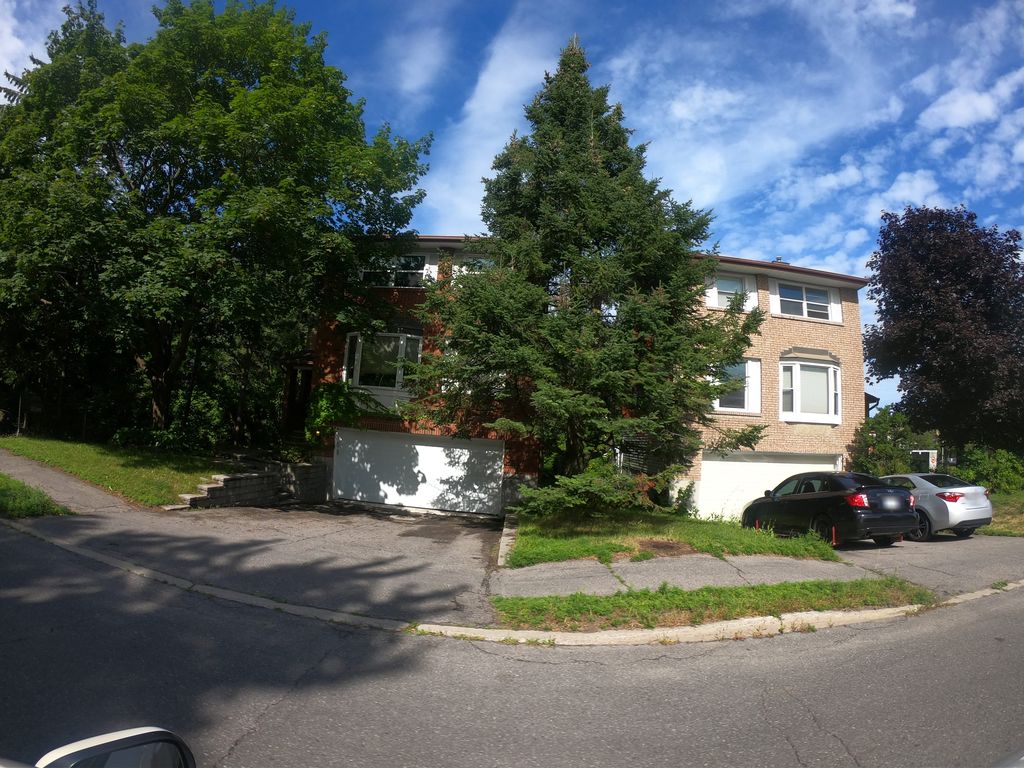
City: ottawa-gatineau